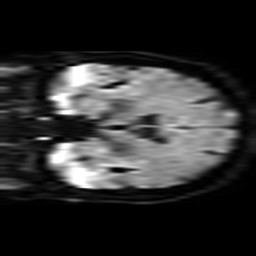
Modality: TRACE
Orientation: coronal
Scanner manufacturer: philips
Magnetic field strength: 3 T
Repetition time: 3.332 s
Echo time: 0.076 s